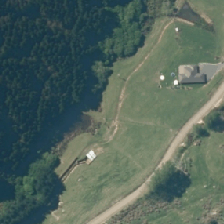
Land cover: deciduous_hardwood